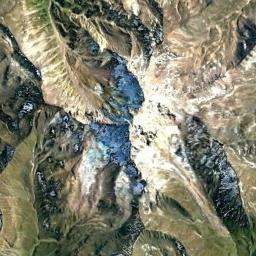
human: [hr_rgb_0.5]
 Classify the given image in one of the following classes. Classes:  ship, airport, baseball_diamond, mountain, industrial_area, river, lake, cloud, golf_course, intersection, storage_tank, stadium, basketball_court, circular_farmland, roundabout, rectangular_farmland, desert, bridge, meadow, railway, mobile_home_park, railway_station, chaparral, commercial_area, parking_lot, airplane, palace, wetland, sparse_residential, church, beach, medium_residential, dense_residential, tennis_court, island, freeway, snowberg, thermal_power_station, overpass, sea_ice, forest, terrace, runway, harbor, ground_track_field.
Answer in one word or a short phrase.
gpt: snowberg